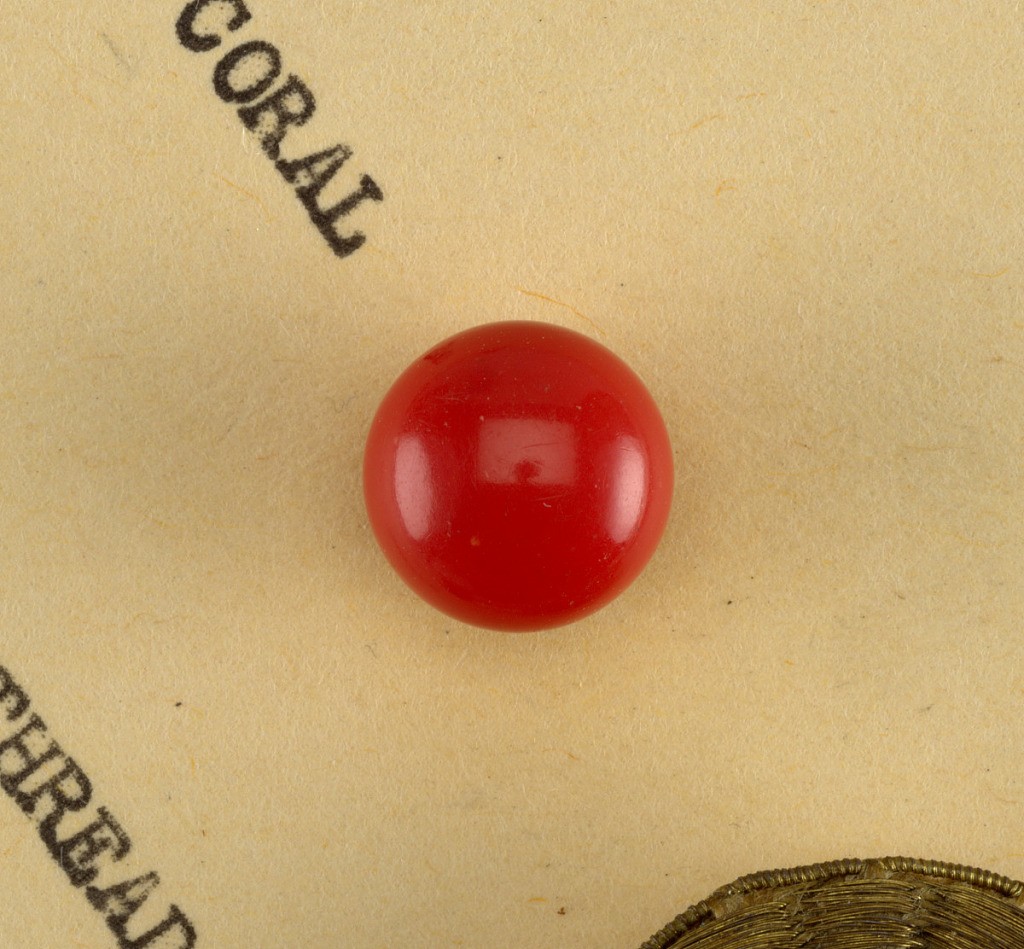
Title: Button
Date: mid-19th century
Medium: coral,gold
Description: Component -a is on Cooper Union exhibition card 4. Four buttons made of a coral ball to which a gold shank has been added.